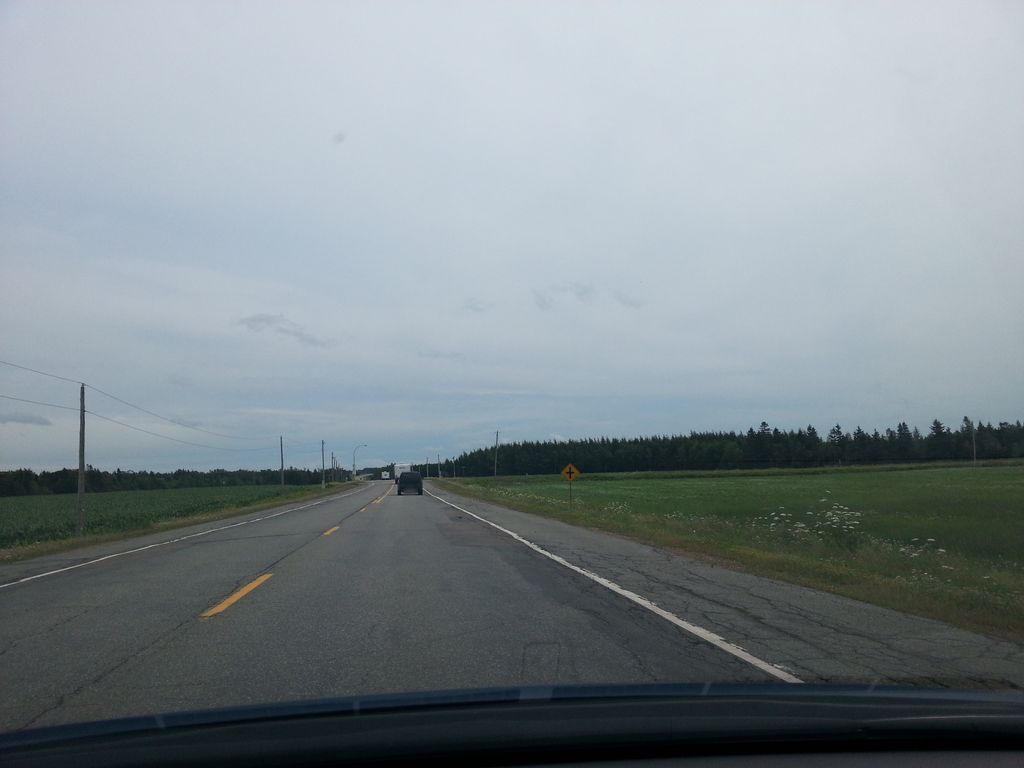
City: charlottetown